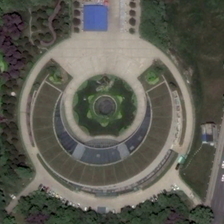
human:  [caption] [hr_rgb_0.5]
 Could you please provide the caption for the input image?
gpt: there are trees and pale green trees .

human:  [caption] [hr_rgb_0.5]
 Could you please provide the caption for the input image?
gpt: many vehicles on the road in the the stream never stops flowing .

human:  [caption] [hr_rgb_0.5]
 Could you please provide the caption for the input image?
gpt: a circle square and some dark green trees .

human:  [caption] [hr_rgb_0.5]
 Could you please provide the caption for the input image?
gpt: four green flower beds are in the center of the square .

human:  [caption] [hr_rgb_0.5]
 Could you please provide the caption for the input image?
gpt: four green flower beds are in the center of the square .